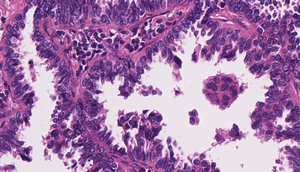
Tumor epithelial tissue: yes
Tumor-associated stroma tissue: yes
Normal tissue: no